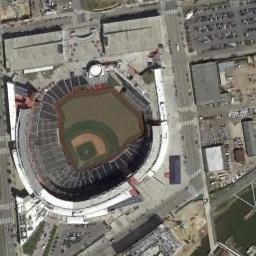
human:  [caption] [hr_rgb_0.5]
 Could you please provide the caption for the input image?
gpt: Some buildings and parking lot next to the irregular stadium .

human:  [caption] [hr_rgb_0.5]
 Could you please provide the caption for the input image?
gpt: The stadium is next to some buildings and parking lot .

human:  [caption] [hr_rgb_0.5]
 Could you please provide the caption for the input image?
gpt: Lots of buildings are next to the stadium .

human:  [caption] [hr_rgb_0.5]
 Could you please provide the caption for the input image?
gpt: The stadium has a blue roof on three sides and a red roof on the other side .

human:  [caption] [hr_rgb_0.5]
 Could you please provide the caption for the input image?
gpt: There are some buildings and a parking lot beside the stadium .